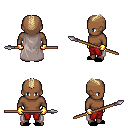
a pixel art fantasy rpg character, male body template, human, dark skin, gray cape, red pants, white blonde short mohawk hairstyle, gold gloves, black slippers, spear, four views (front, back, left, right), 2x2 character sprite sheet, small pixel art, hard edges, no anti-aliasing